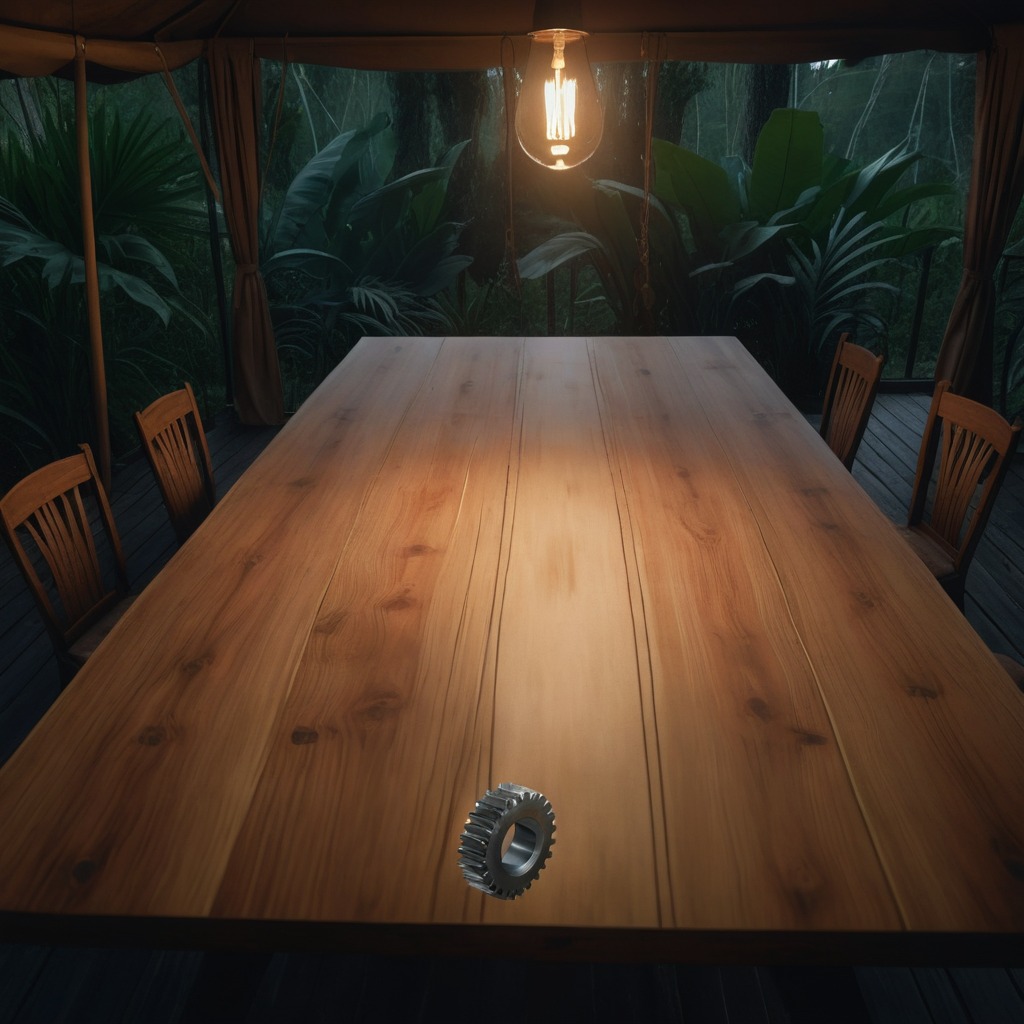
A steel gear with teeth is lying on a wooden table inside a jungle field workshop tent at night dim ambient light soft shadows worn but